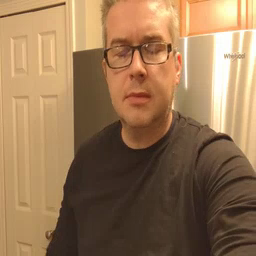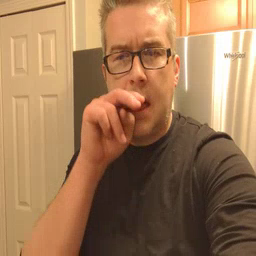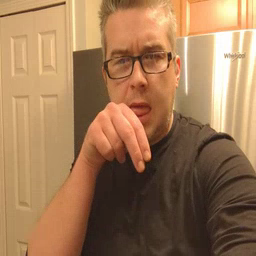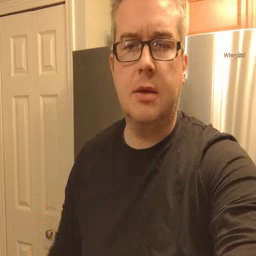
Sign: tongue